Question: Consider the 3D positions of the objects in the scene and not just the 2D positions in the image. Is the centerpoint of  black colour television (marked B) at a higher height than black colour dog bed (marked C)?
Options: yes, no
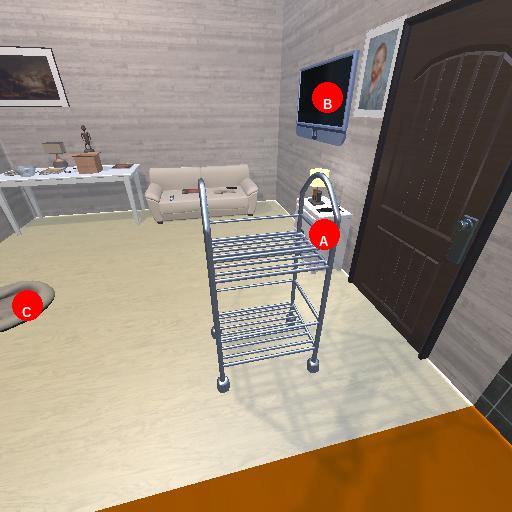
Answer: yes